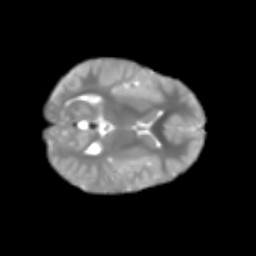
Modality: T2w
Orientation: axial
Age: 6
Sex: male
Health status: healthy